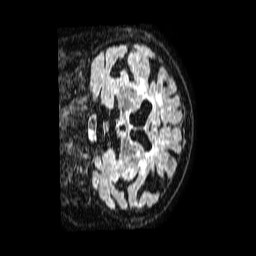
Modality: FLAIR
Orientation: coronal
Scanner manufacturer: philips
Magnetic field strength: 1.5 T
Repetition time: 4.8 s
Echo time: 0.3 s